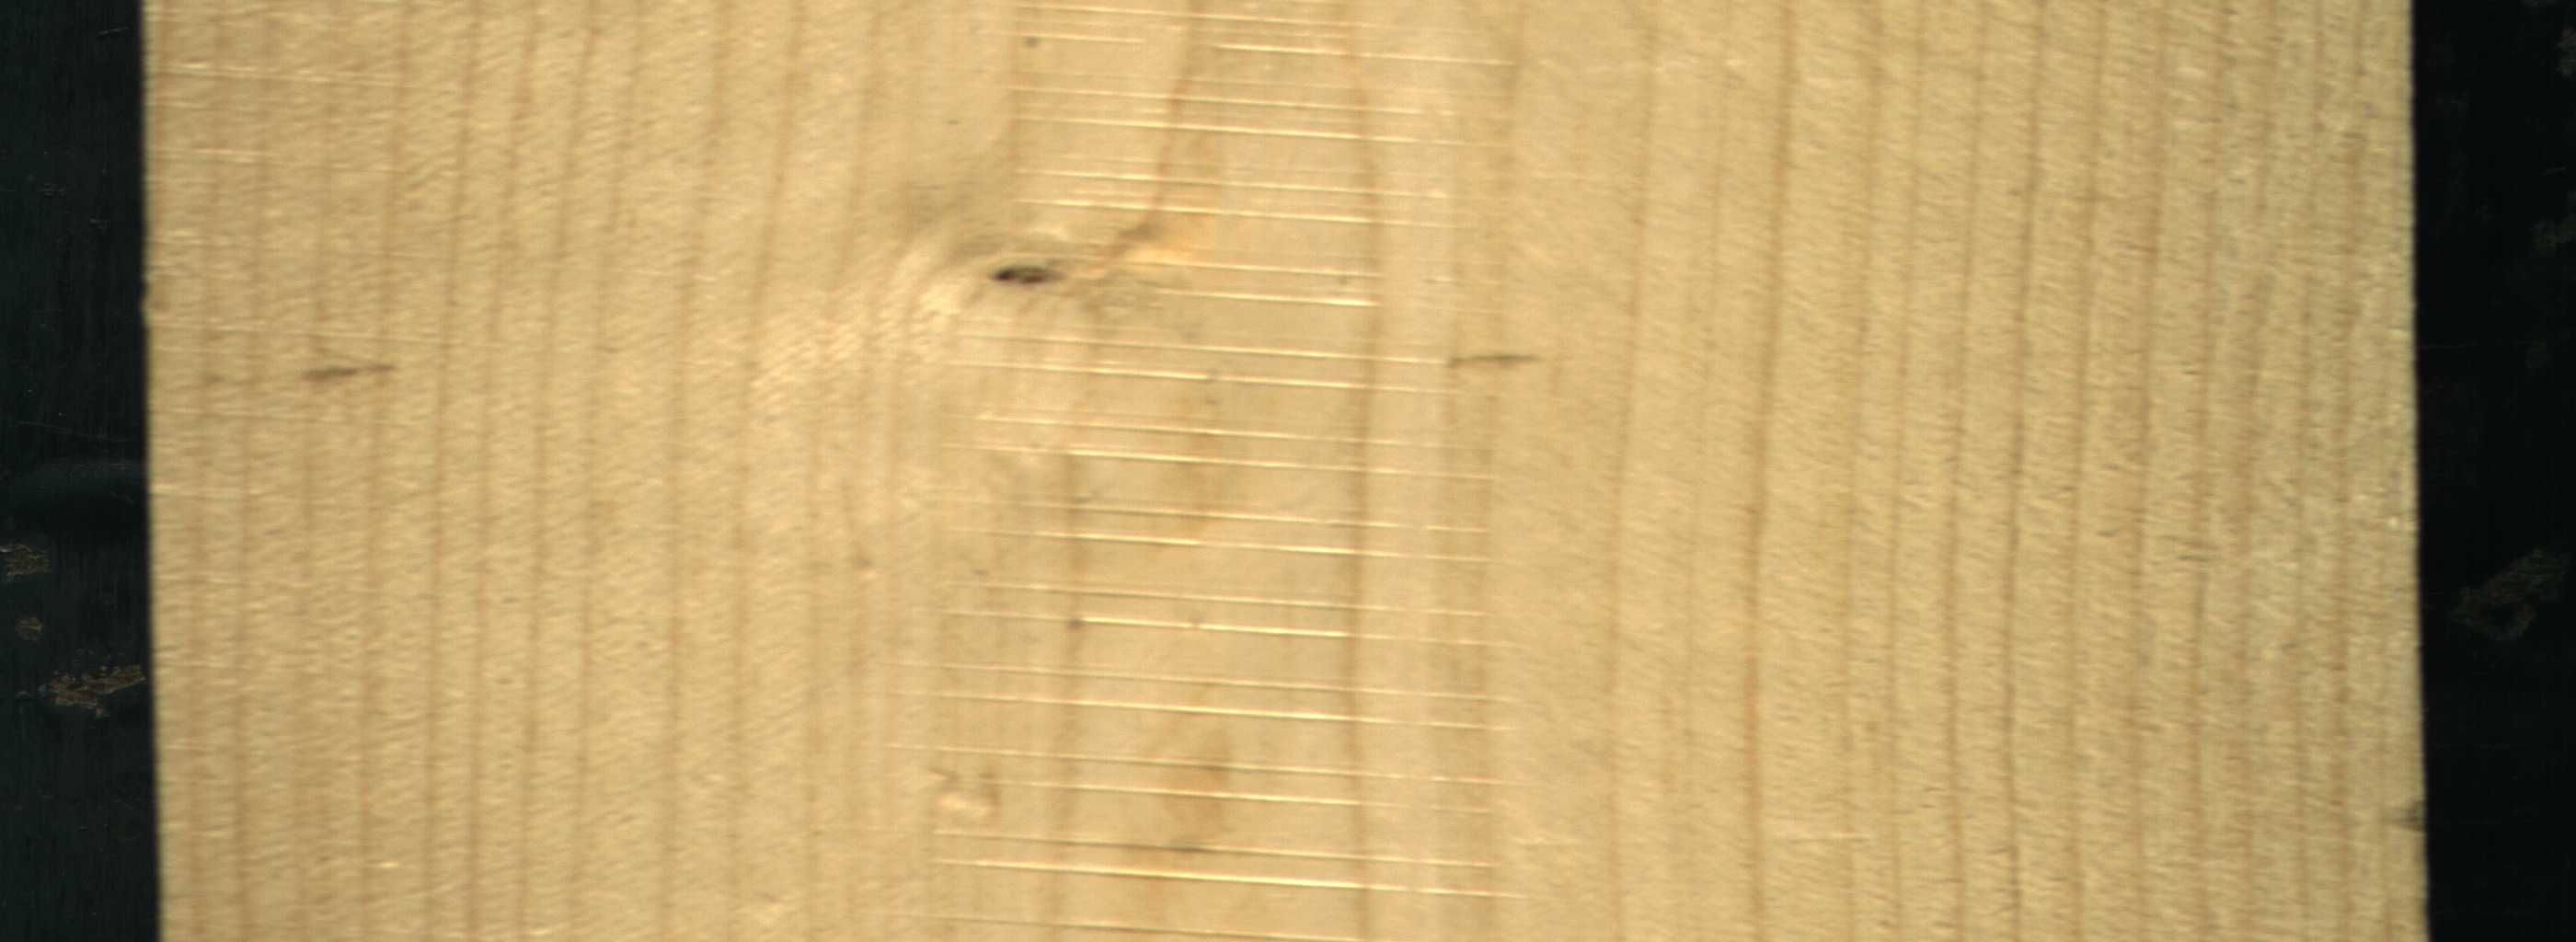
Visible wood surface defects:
Live_Knot